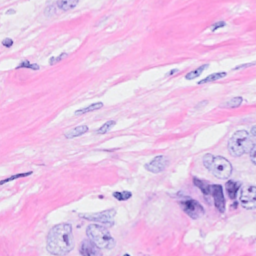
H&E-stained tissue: Breast